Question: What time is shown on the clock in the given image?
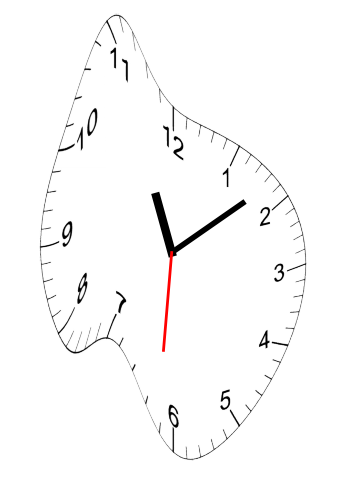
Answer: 11:08:31